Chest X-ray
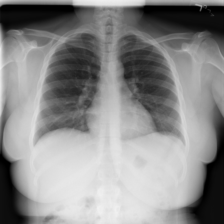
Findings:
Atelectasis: negative
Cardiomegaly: negative
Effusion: negative
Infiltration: negative
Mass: negative
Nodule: negative
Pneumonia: negative
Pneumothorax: negative
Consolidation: negative
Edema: negative
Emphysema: negative
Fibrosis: negative
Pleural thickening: negative
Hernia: negative